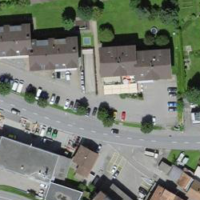
EUNIS habitat code: 54
Species observed at this site:
Geranium robertianum